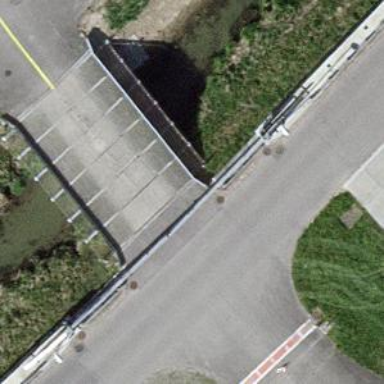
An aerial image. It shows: Gate.